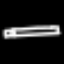
Label: pencil